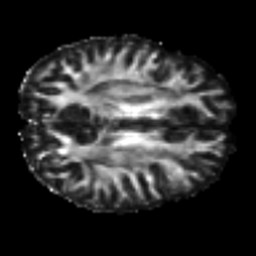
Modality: FA
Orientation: axial
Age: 22
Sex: male
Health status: healthy
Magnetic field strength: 3 T
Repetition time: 7 s
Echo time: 0.0926 s